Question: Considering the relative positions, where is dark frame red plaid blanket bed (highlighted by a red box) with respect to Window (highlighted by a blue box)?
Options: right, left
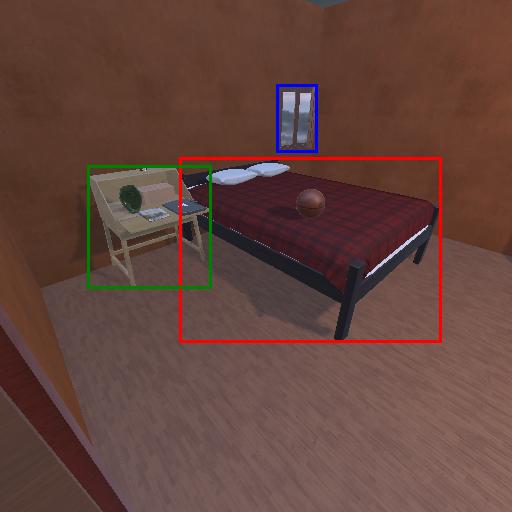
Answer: right